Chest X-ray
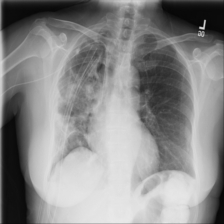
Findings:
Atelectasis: positive
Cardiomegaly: negative
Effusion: negative
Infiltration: positive
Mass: negative
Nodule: negative
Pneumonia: negative
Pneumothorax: negative
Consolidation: negative
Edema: negative
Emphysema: negative
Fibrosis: negative
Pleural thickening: negative
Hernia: negative